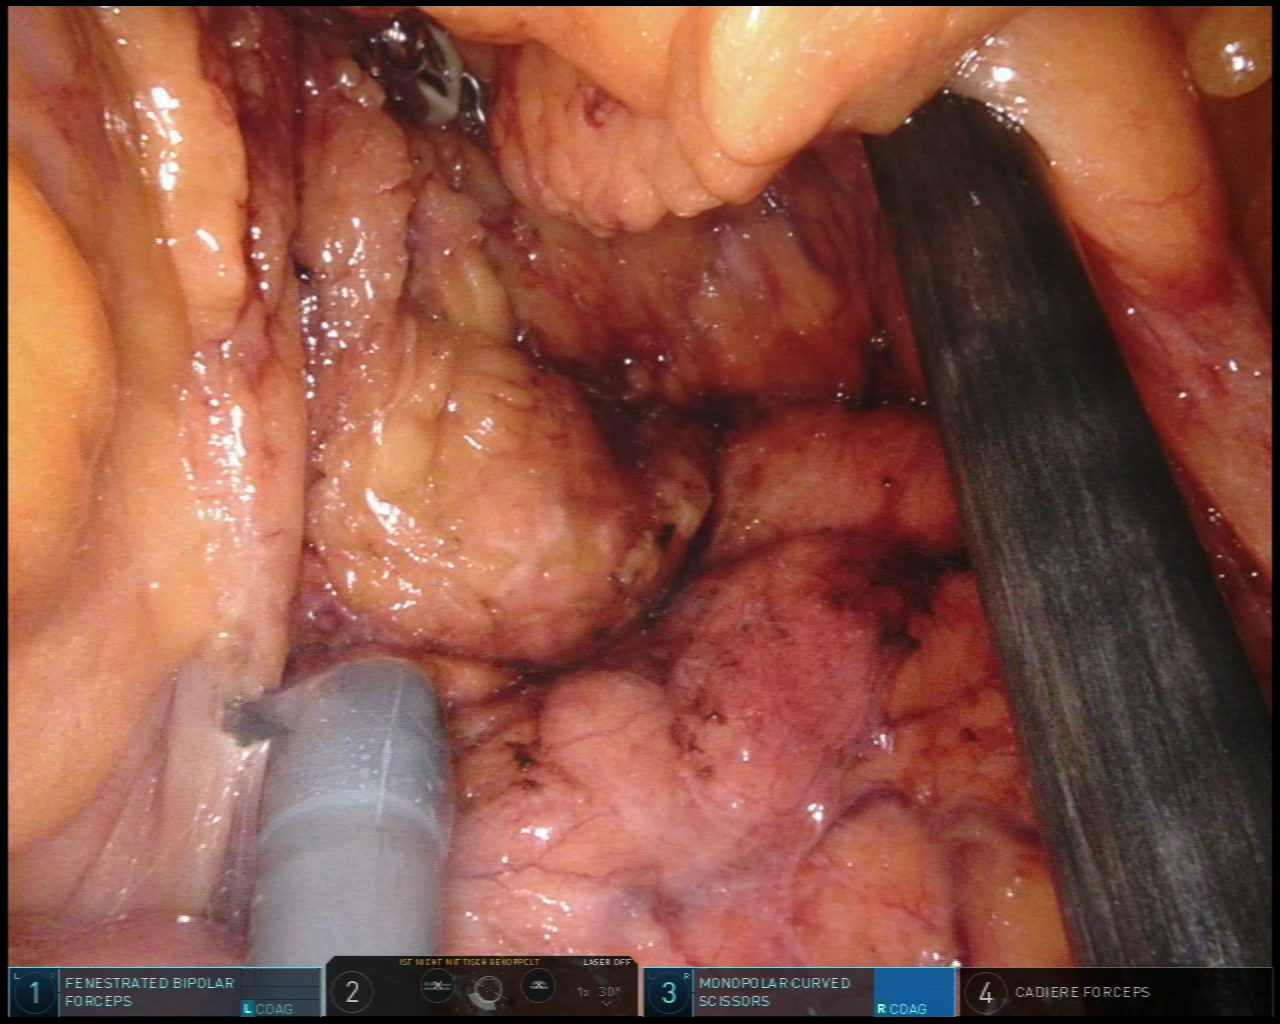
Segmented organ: stomach
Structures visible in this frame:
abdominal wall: no
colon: no
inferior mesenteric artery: no
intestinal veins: no
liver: no
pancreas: yes
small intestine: no
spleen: no
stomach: yes
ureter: no
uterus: no
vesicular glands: no